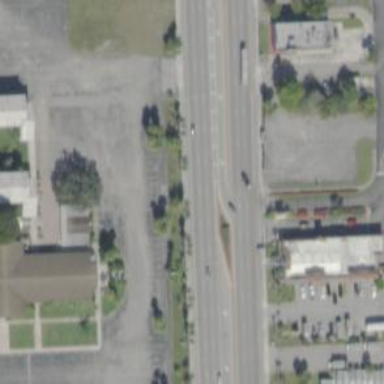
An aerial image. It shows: Asphalt road with separate sidewalk. The road is primary link.